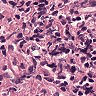
Metastatic tissue present: no